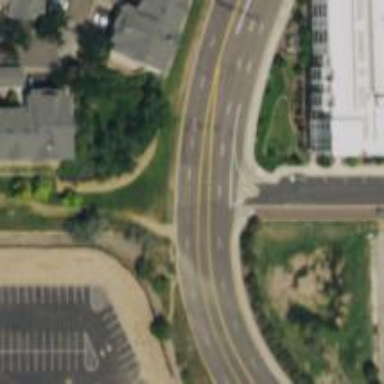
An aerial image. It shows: Tertiary link road with asphalt surface.